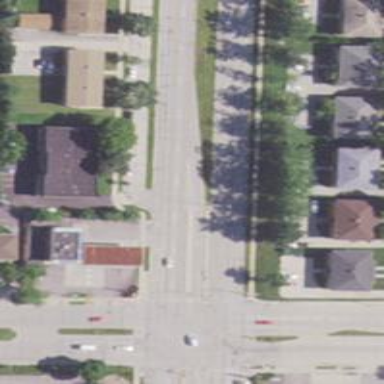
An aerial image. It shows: Secondary link road.